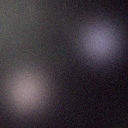
Screen state: off